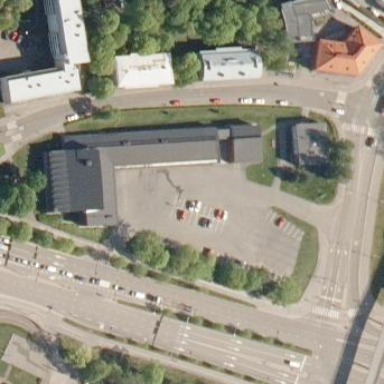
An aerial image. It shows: Fire station building.